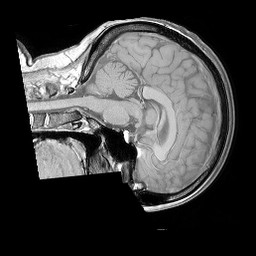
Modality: T1w
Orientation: sagittal
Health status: ill
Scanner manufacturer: philips
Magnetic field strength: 3 T
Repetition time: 0.3787 s
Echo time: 0.002908 s